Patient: sex F, age 67
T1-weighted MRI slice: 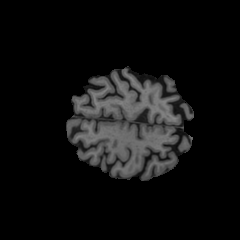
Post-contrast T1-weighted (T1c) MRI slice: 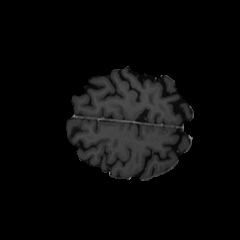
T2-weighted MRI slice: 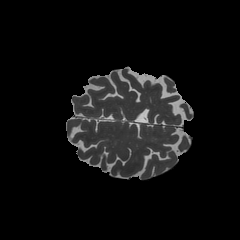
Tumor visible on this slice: no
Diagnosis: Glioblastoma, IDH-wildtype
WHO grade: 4